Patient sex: M
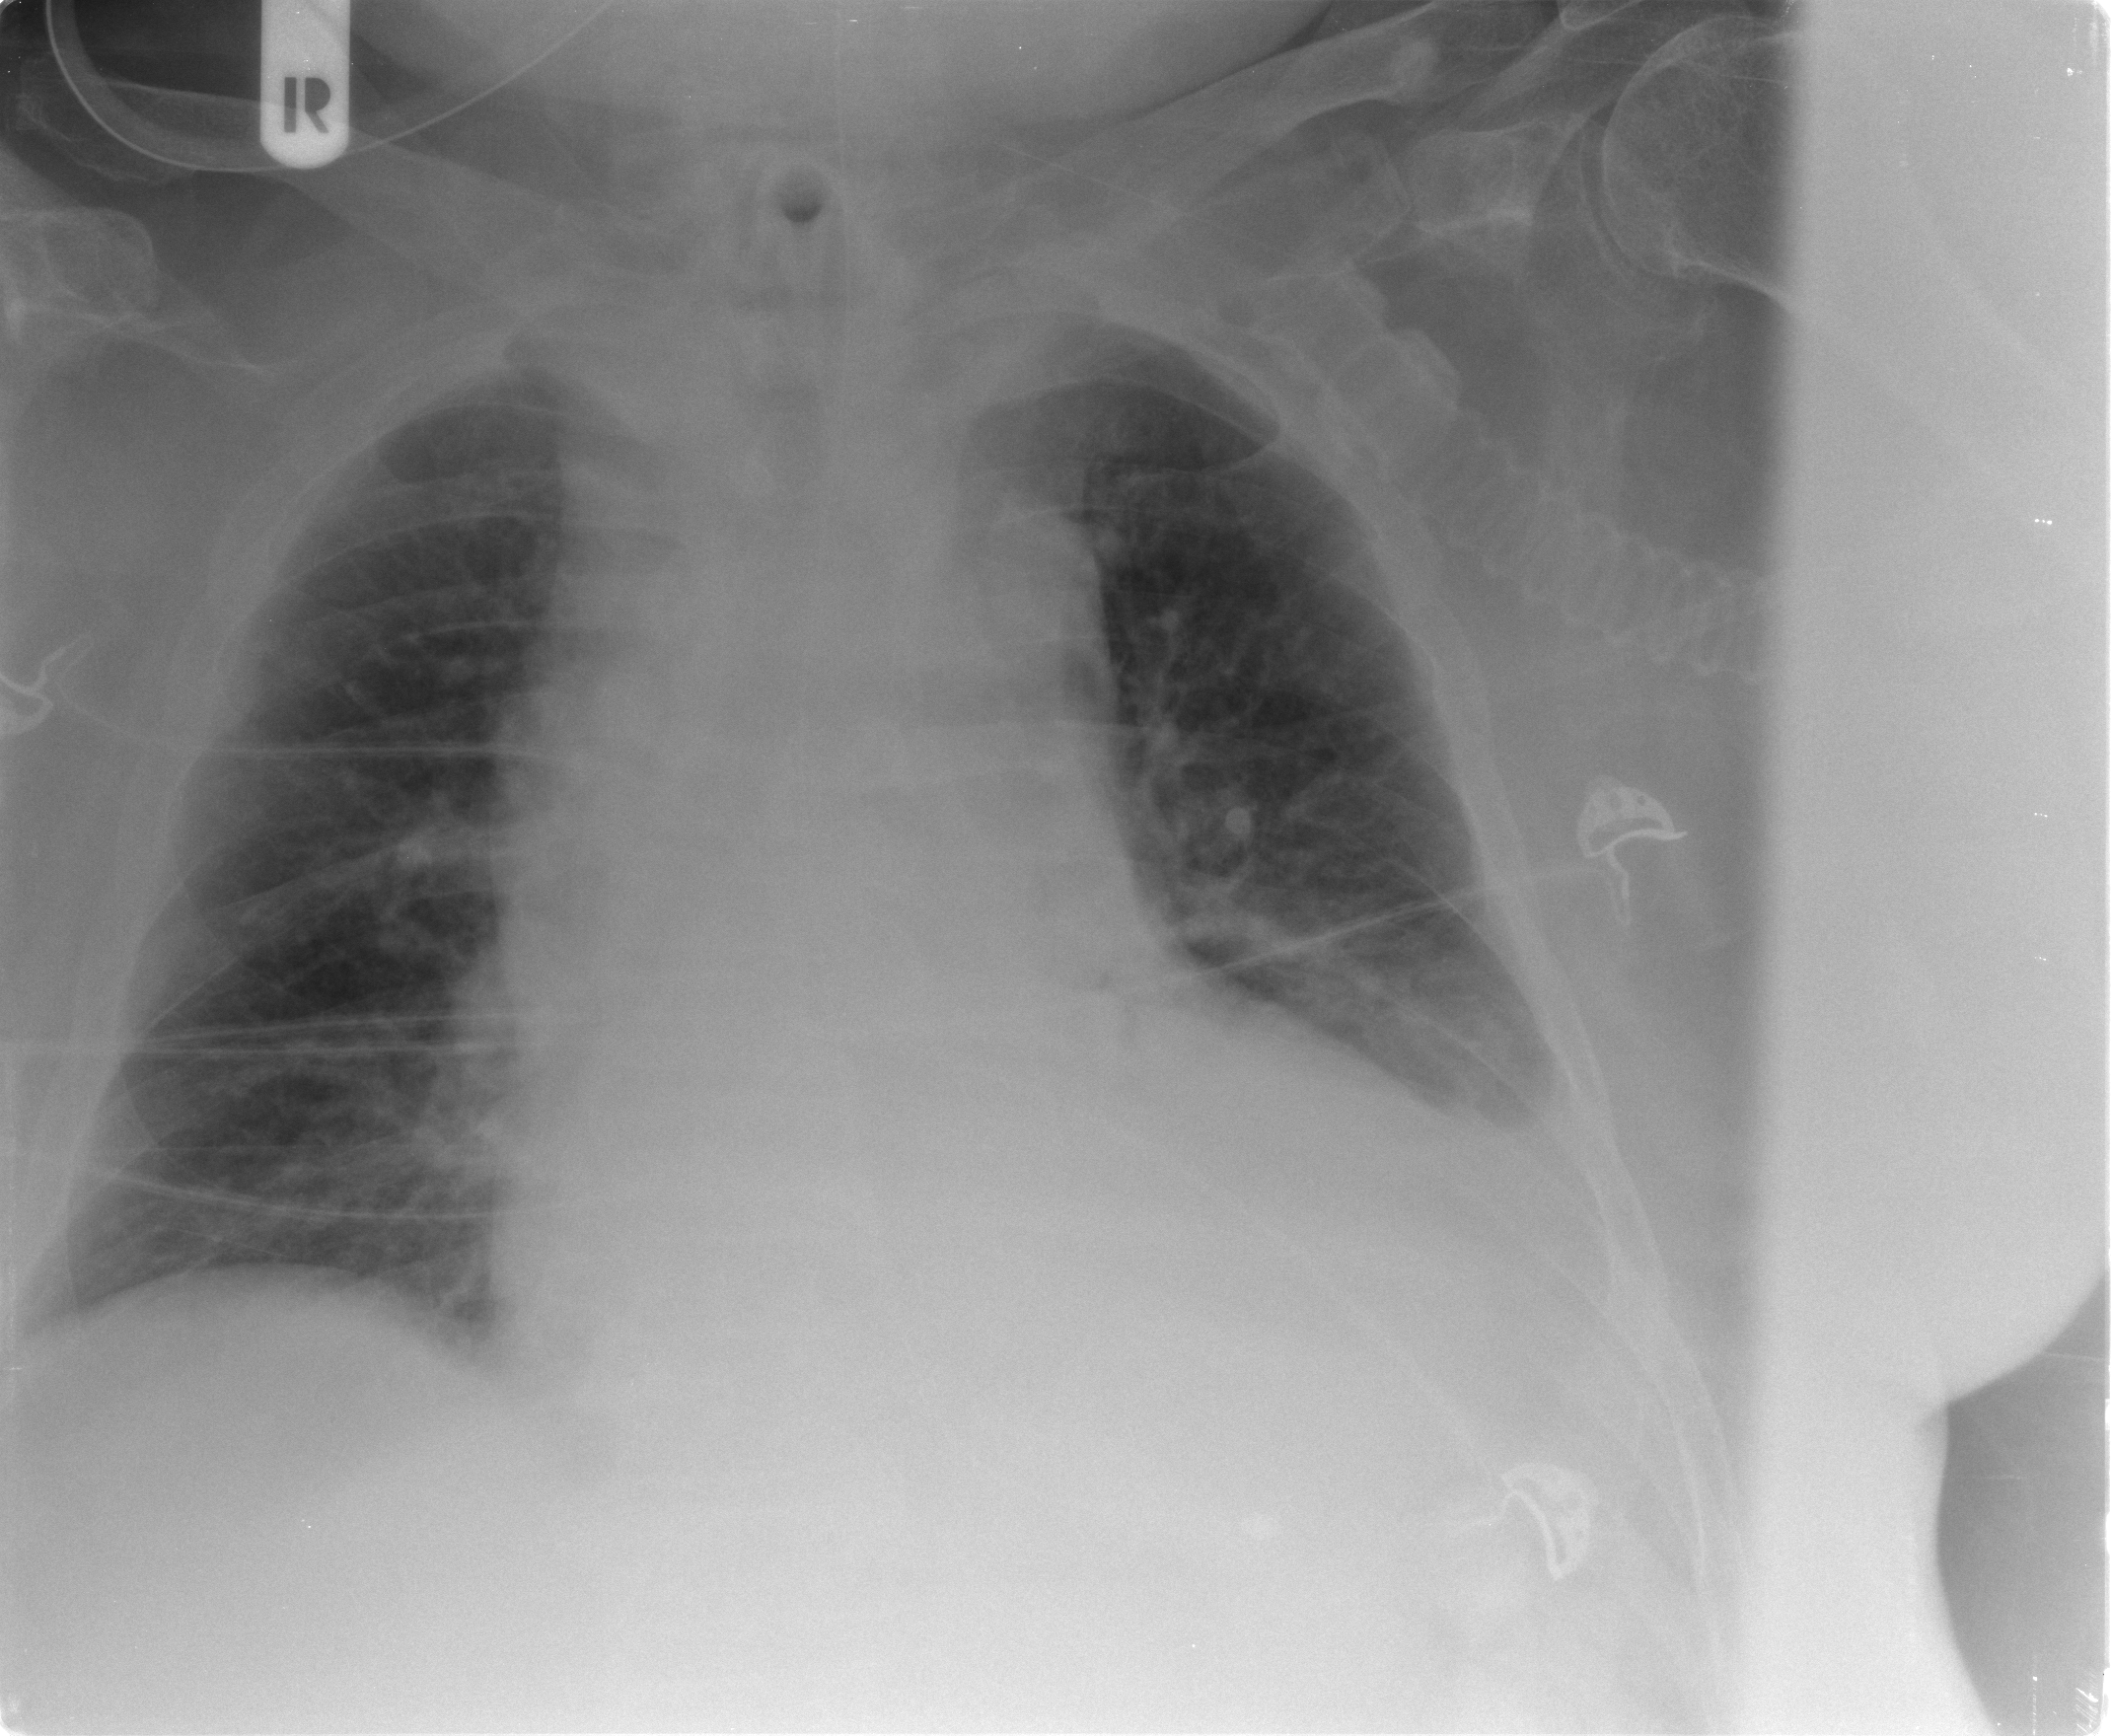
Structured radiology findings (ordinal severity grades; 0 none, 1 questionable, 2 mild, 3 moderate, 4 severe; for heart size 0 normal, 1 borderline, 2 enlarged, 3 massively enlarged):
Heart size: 2
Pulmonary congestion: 2
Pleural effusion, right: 0
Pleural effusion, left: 2
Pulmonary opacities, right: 1
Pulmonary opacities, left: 1
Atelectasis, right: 2
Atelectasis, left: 2